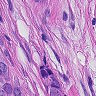
Metastatic tissue present: yes